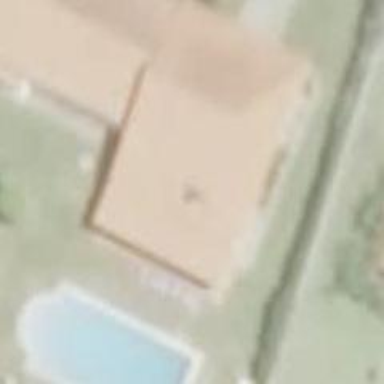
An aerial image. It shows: Simple and straightforward house.